Question: ## The layout

I really dont have any idea of where to begin to make this with DIVs or with tables specially with the fact that i need a top-backgroud and a botton-background. Please i need orientation with this, if you can make the css with the names i put on the image i will understand the code whitout any explanations. Thanks a lot for any help.
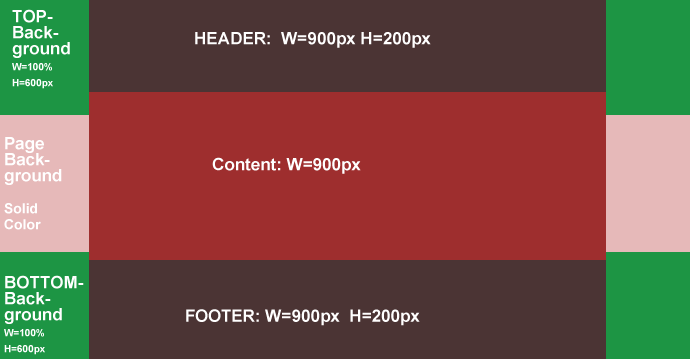
Answer: <URL>
If yes code is as given below
'''
<html>
<head>
<style type="text/css">
* {margin:0px;padding:0px;border:0px;}
body{background:#e8a7aa;}
#bg-top{height:200px;width:100%;background:#008a2b;display:block;float:left;}
#container{float:left;width:900px;z-index:100;margin-left:150px;margin-top:-700px;}
#header{background:#3d2627;height:180px;}
#content{background:#94101e;height:340px;}
#footer{background:#3d2627;height:180px;}
#bg-bottom{height:200px;width:100%;background:#008a2b;display:block;margin-top:300px;float:left;}
</style>
</head>
<body>
<div id="bg-top"></div>
<div id="bg-bottom"></div>
<div id="container">
<div id="header"></div>
<div id="content"></div>
<div id="footer"></div>
</div>
</body>
</head>
'''
Will appreciate any other comments as well, cheers